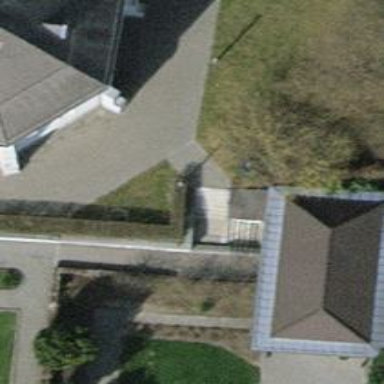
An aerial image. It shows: Road with steps.